Field crop: maize
Growth stage: 2
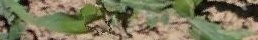
Species: maize